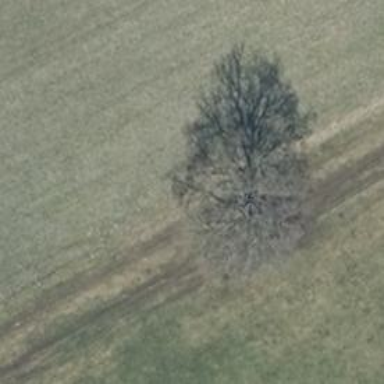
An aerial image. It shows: Landmark tree with broadleaved evergreen leaves.